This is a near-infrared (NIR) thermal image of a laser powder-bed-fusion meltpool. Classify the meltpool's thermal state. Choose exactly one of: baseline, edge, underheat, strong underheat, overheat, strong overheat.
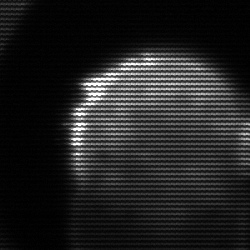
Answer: edge